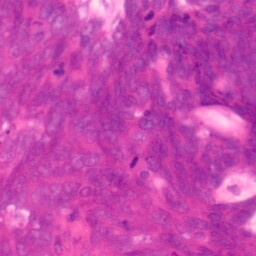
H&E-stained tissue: Colon